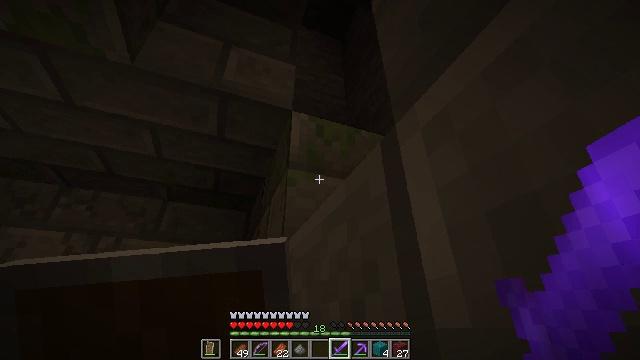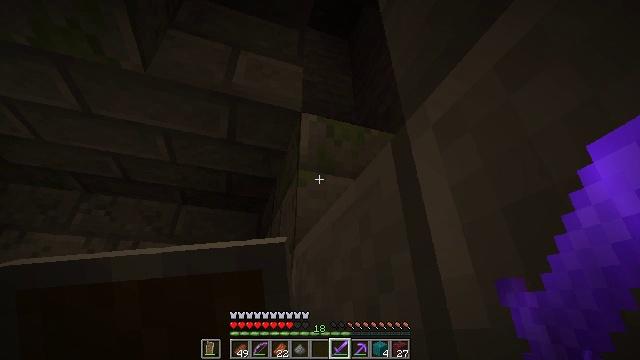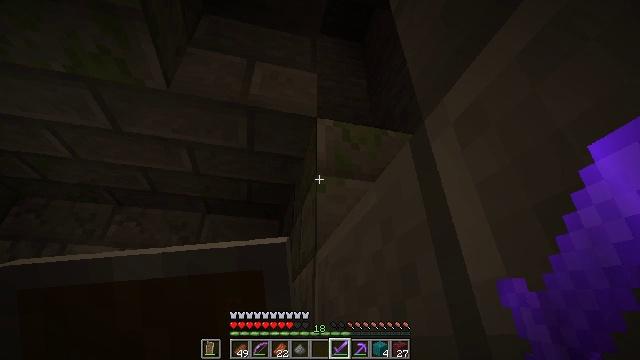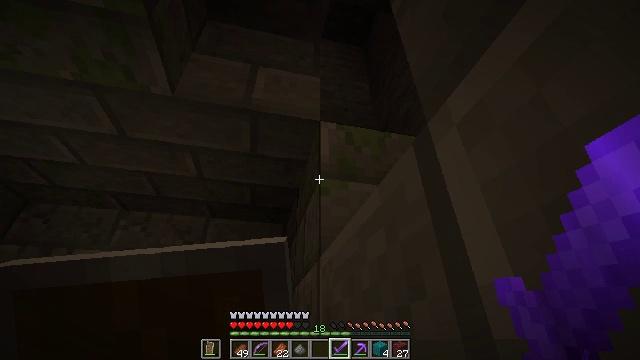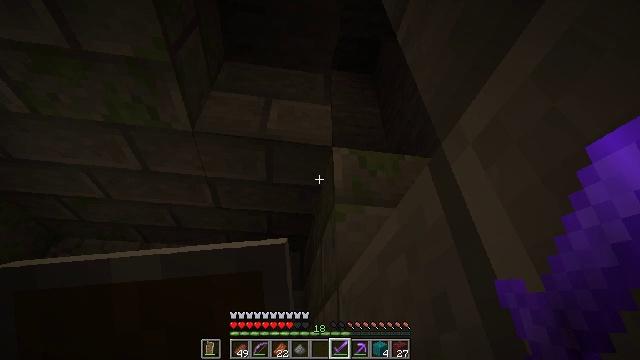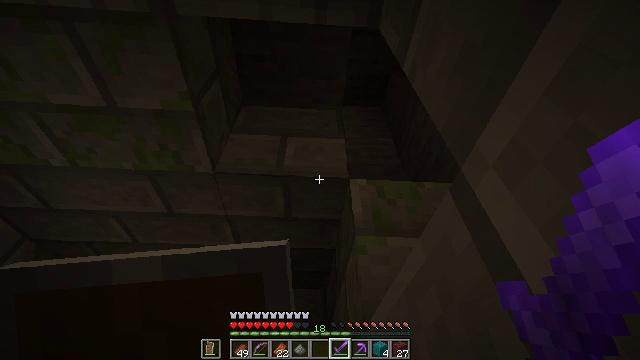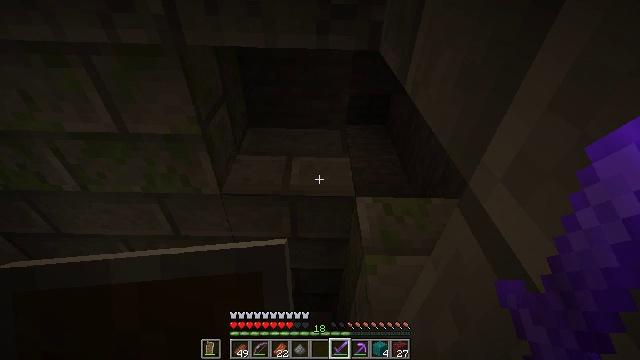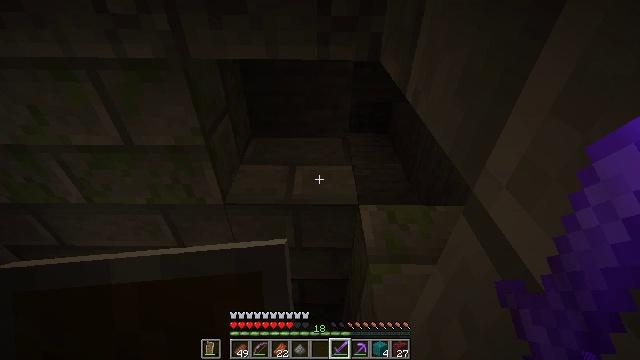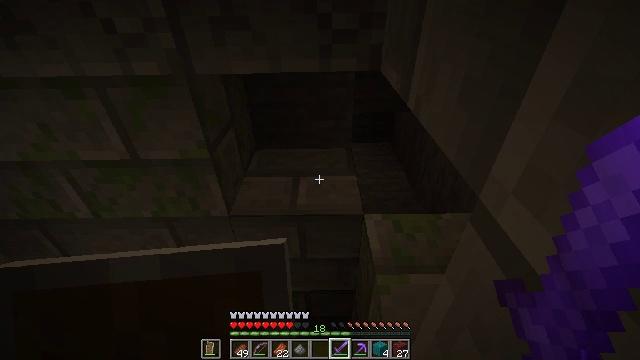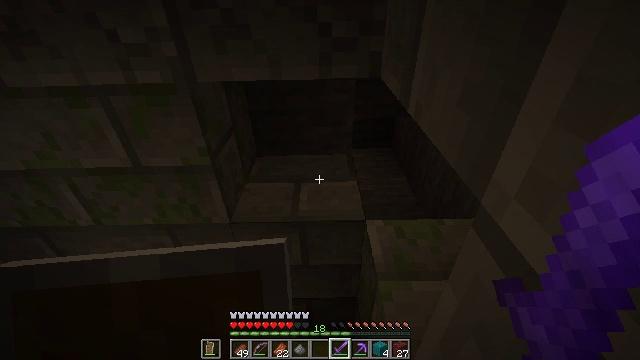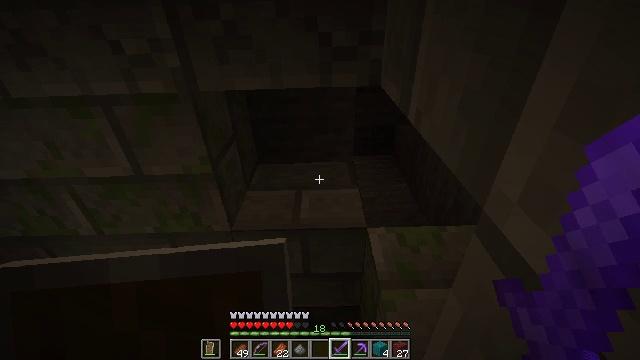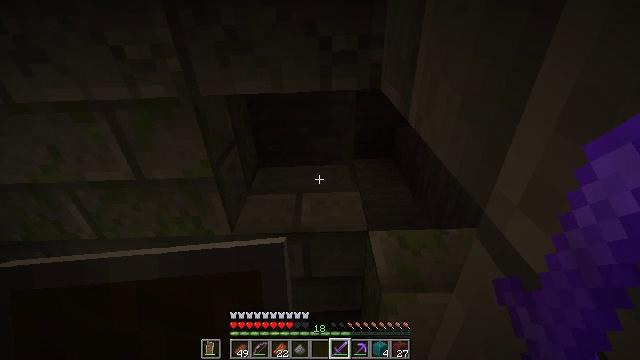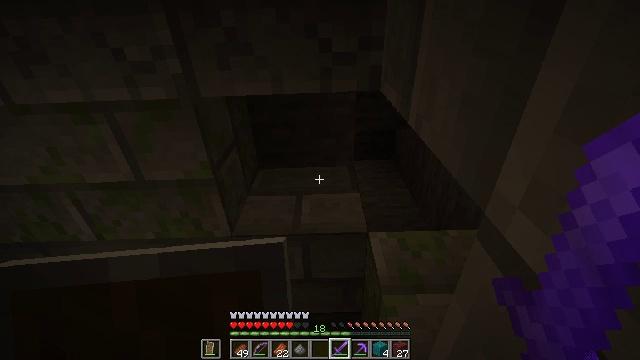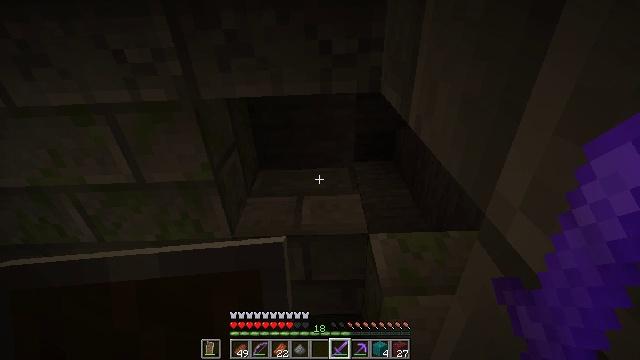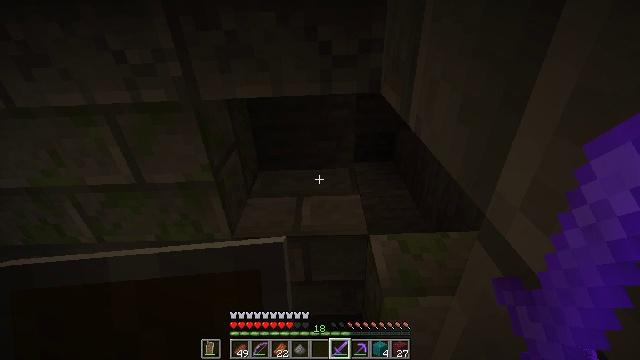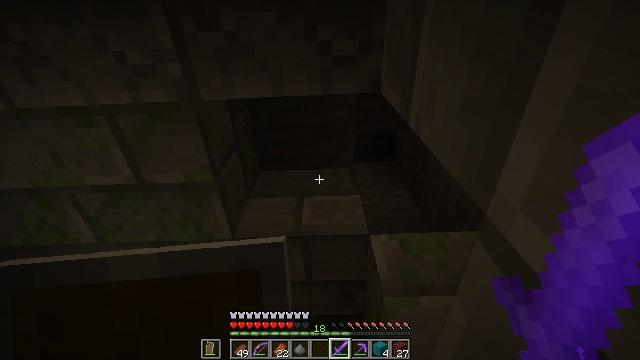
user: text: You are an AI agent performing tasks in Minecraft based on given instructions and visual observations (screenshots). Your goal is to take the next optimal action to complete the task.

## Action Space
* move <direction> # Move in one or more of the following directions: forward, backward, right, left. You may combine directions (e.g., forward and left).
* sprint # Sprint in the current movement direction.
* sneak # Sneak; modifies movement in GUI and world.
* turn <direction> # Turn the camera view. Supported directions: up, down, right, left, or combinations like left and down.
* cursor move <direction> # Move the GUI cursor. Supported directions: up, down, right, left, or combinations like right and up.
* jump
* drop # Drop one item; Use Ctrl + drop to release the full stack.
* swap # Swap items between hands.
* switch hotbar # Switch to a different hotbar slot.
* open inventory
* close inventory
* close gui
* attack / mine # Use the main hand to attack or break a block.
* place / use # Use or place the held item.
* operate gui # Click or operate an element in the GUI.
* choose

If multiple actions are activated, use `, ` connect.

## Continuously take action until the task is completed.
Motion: motion action
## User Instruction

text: Attack the stone bricks to gather materials.
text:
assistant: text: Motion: turn left
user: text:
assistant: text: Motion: turn left and up
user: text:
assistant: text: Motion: no_op
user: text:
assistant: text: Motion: turn left and up
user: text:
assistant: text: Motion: turn left and up
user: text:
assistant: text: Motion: turn left and up
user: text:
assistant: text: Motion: turn left and up
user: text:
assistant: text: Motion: turn left and up
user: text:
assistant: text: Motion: turn up
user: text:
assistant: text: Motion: turn up
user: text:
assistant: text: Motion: no_op
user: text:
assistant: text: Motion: no_op
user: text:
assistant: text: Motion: no_op
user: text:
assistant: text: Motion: no_op
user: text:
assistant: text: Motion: no_op
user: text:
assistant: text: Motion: no_op
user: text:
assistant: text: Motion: no_op
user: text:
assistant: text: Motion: turn right and down
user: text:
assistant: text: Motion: turn right and down
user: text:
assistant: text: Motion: turn right and down
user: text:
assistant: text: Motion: turn right and down
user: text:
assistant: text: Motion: turn right and down
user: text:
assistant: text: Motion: turn right and down
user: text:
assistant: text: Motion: turn right
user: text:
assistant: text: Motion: no_op
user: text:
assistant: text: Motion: no_op
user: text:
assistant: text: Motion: no_op
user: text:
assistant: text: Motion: no_op
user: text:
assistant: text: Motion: move right, turn right
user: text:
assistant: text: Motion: move right, turn right